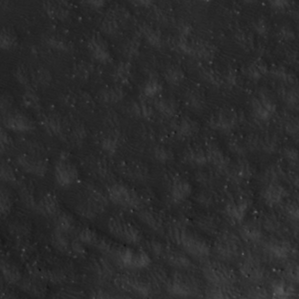
Label: non_frost